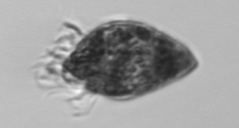
Label: Strombidium_morphotype1